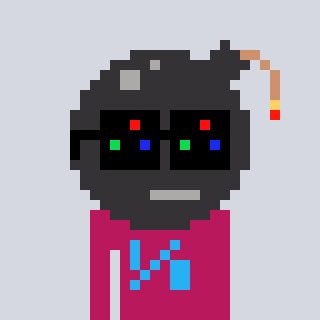
a pixel art character with square black sunglasses, a bomb-shaped head and a darkpink-colored body on a cool background